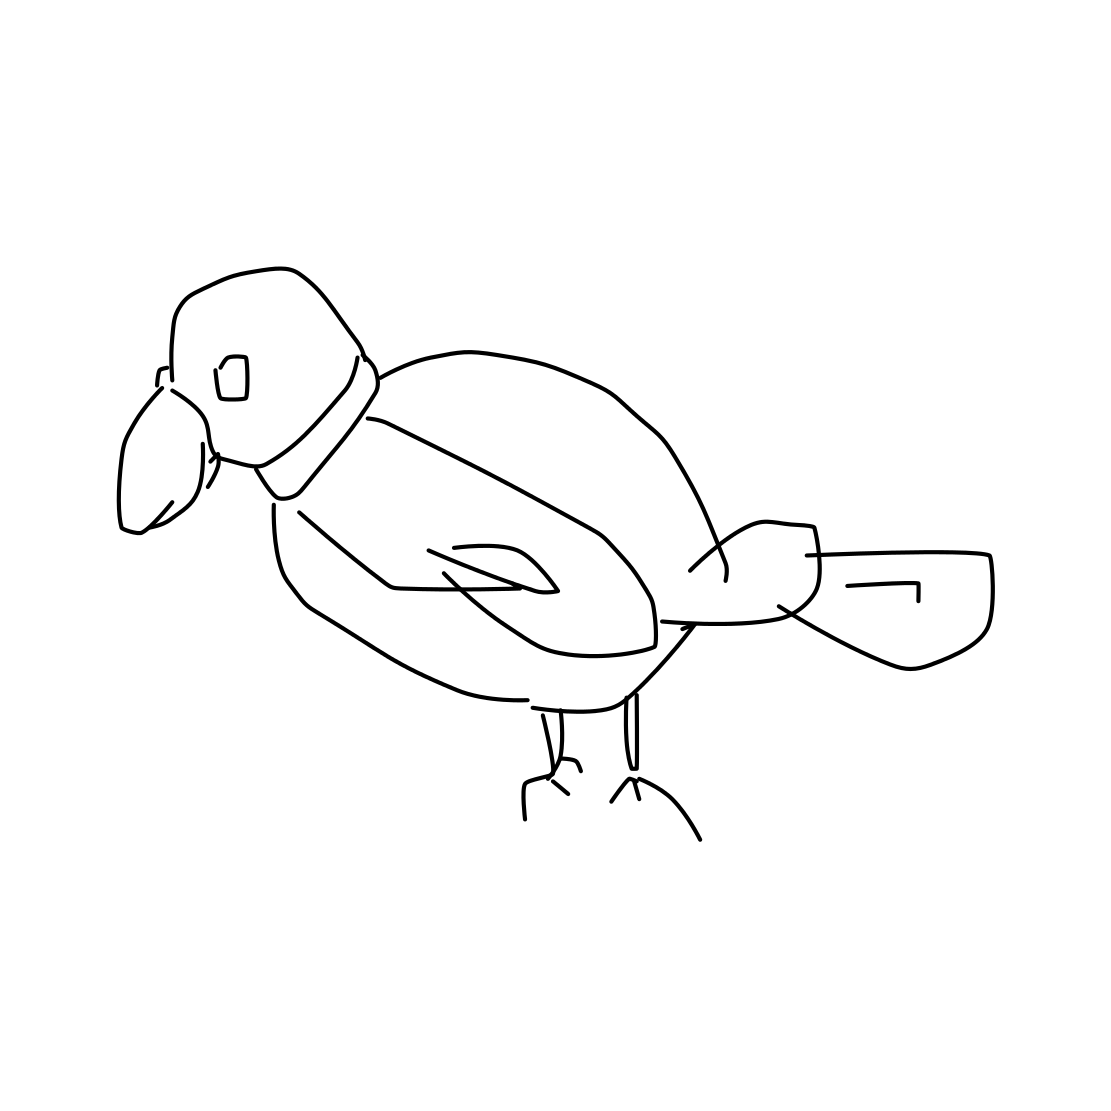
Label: parrot